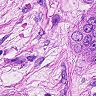
Metastatic tissue present: yes